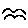
Label: bird